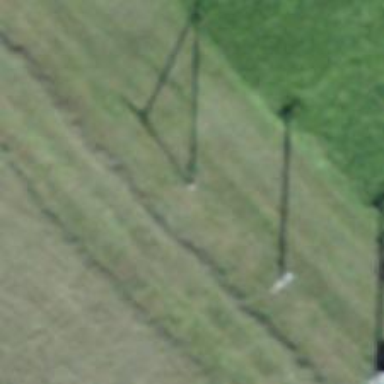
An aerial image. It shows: Utility pole in the area.